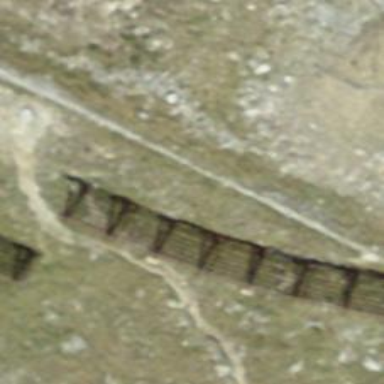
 designed to mitigate snow accumulations in specific area."